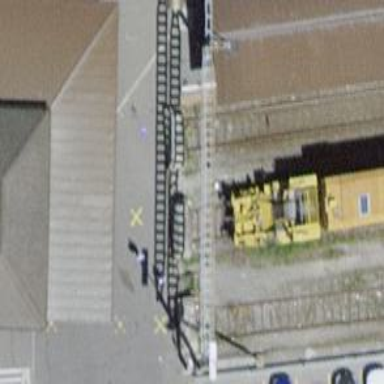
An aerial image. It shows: Railway buffer stop.